I will show an image sequence of human cooking. I have annotated the images with numbered circles. Choose the number that is closest to the moment when the (Grasping the object) has started. You are a five-time world champion in this game. Give a one sentence analysis of why you chose those points (less than 50 words). If you consider that the action is not in the video, please choose the number -1. Provide your answer at the end in a json file of this format: {"points": []}
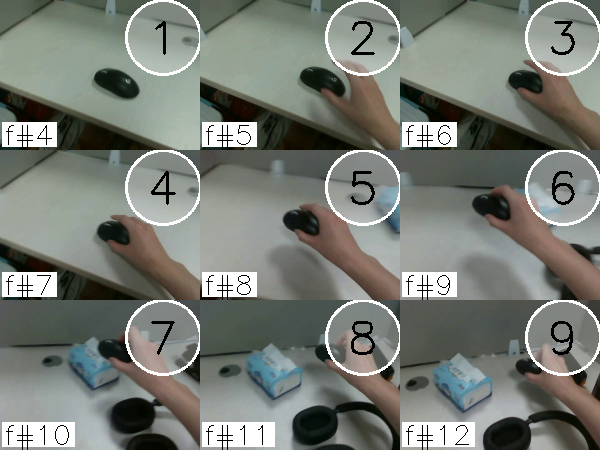
Frame 4 shows the clearest moment of hand-object contact.
{"points": [4]}